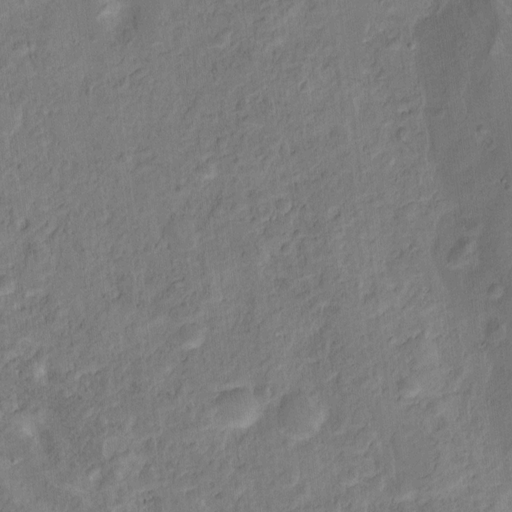
Classes present: Background